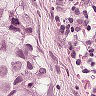
Metastatic tissue present: yes